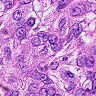
Metastatic tissue present: yes